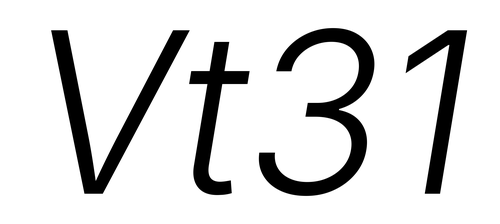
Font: Inter-Italic_Light_Italic